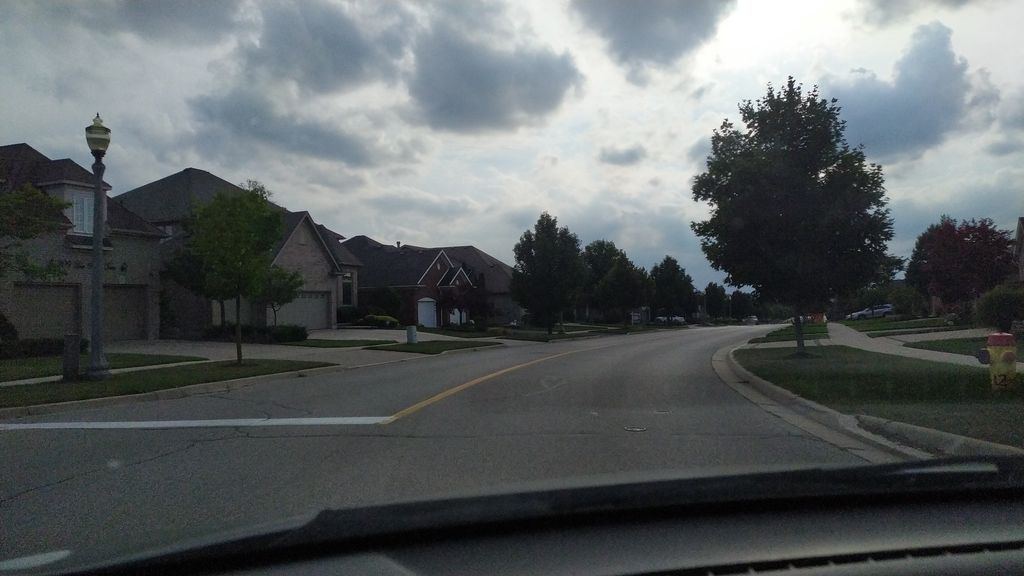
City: kitchener-waterloo